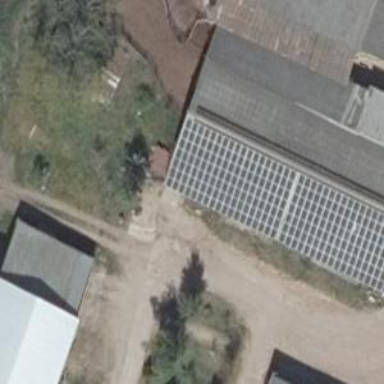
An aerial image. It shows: Building equipped with small solar photovoltaic panel for electricity generation.